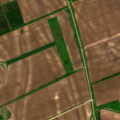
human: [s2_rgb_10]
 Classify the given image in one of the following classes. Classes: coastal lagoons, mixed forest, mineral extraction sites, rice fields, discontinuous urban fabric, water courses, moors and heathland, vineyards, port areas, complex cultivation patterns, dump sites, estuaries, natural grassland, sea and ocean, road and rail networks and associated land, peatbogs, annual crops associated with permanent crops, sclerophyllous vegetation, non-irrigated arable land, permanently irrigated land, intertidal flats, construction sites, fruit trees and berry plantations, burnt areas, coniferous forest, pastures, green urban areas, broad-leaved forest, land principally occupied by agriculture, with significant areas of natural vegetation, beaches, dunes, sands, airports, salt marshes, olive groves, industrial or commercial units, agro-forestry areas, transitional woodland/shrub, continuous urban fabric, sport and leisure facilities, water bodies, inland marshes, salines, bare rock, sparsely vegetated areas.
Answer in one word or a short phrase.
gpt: non-irrigated arable land